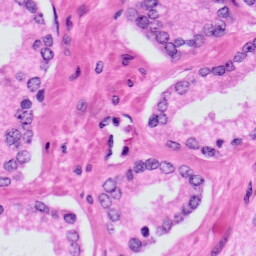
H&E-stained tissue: Prostate